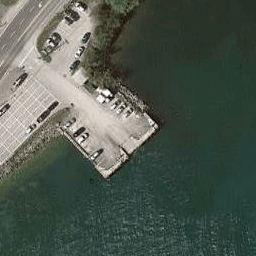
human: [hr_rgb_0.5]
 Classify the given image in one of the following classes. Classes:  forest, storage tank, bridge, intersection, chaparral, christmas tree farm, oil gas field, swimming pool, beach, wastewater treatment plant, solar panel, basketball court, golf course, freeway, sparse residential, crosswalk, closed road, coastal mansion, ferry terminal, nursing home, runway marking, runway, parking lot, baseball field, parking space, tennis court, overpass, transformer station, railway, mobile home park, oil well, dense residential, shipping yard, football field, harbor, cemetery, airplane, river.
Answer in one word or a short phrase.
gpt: ferry terminal